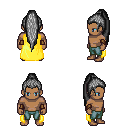
a pixel art fantasy rpg character, male body template, human, dark skin, yellow cape, teal pants, gray extra-long topknot hairstyle, cloth bracers, four views (front, back, left, right), 2x2 character sprite sheet, small pixel art, hard edges, no anti-aliasing